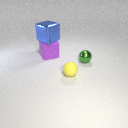
large blue metal cube above large purple rubber cube